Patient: sex M, age 45
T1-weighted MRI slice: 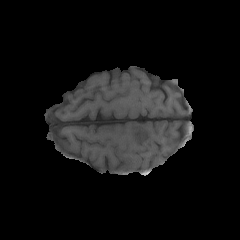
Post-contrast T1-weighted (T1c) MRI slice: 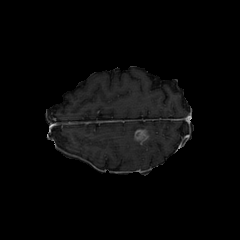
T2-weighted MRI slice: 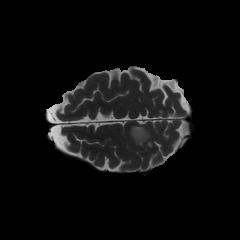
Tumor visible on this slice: yes
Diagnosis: Glioblastoma, IDH-wildtype
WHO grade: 4